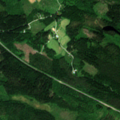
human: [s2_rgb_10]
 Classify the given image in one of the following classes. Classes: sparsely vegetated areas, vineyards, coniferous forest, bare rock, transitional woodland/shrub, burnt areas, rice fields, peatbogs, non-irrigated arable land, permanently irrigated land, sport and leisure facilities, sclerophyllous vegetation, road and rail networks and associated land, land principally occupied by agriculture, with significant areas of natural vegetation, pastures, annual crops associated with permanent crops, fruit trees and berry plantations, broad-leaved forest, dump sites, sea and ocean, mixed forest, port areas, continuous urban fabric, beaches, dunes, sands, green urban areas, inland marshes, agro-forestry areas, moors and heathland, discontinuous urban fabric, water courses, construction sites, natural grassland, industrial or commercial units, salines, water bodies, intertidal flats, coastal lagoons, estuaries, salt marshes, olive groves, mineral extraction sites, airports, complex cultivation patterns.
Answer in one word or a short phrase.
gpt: coniferous forest, mixed forest, transitional woodland/shrub